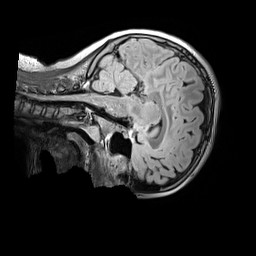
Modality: FLAIR
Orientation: sagittal
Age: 10
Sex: female
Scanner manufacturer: siemens
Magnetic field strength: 3 T
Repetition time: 5 s
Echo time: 0.388 s